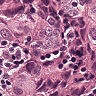
Metastatic tissue present: yes